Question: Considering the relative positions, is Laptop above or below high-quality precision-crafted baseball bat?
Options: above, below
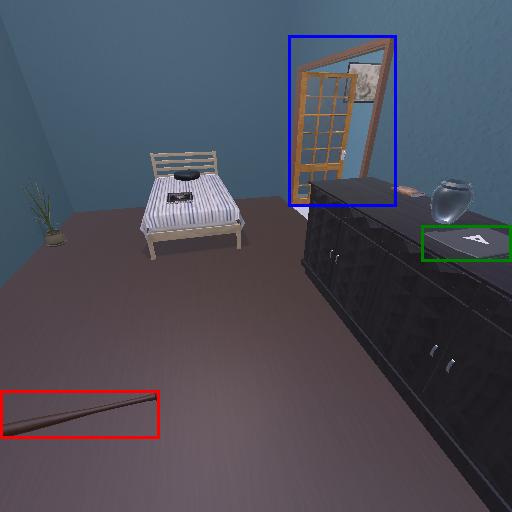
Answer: above